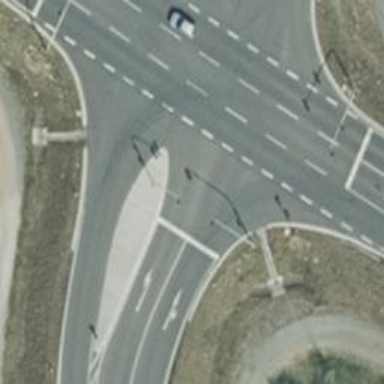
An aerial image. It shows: Road with traffic signals.